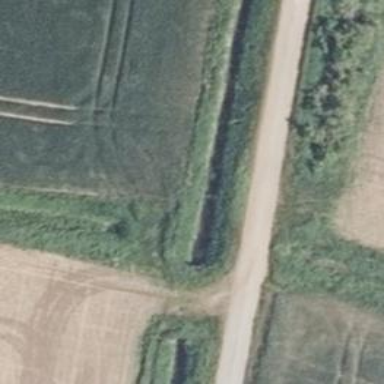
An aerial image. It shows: Culvert tunnel.